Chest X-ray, AP view. Patient: 40 years old, sex F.
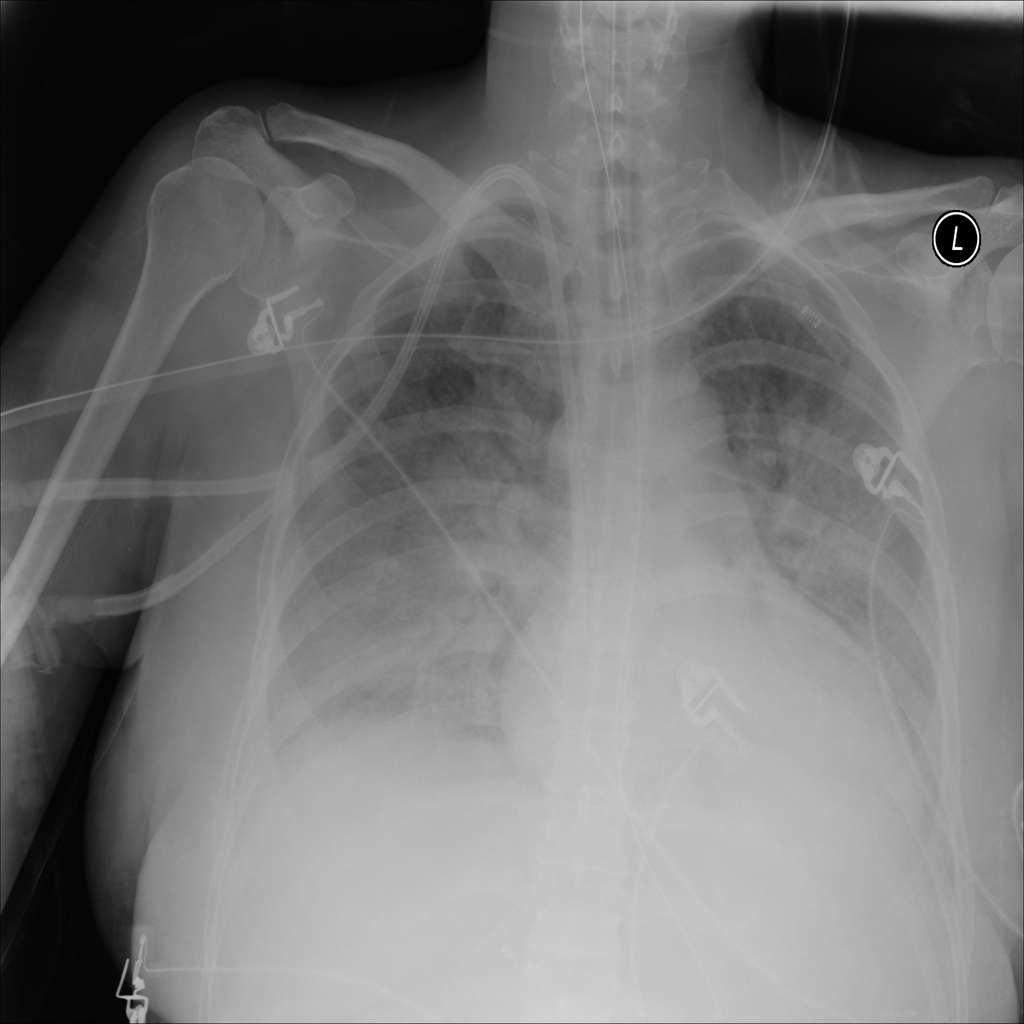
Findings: No Finding